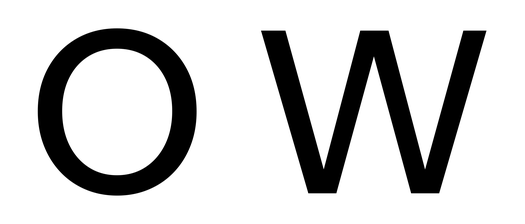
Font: InstrumentSans_Medium